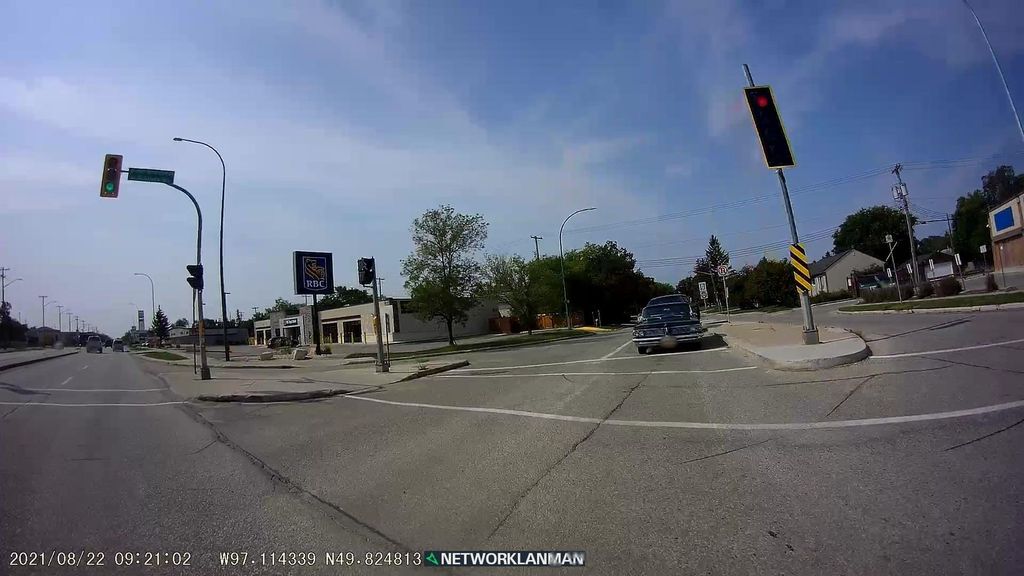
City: winnipeg